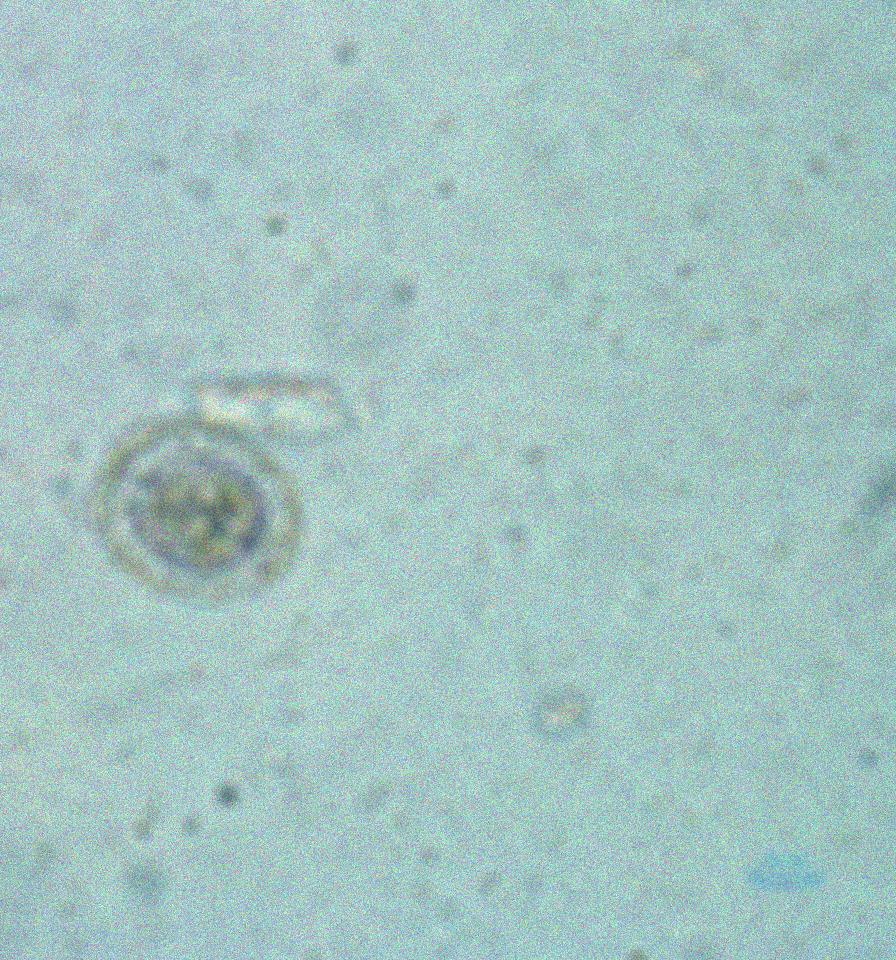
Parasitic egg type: Hymenolepis nana